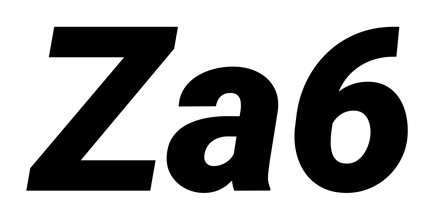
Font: Roboto-Italic_Black_Italic